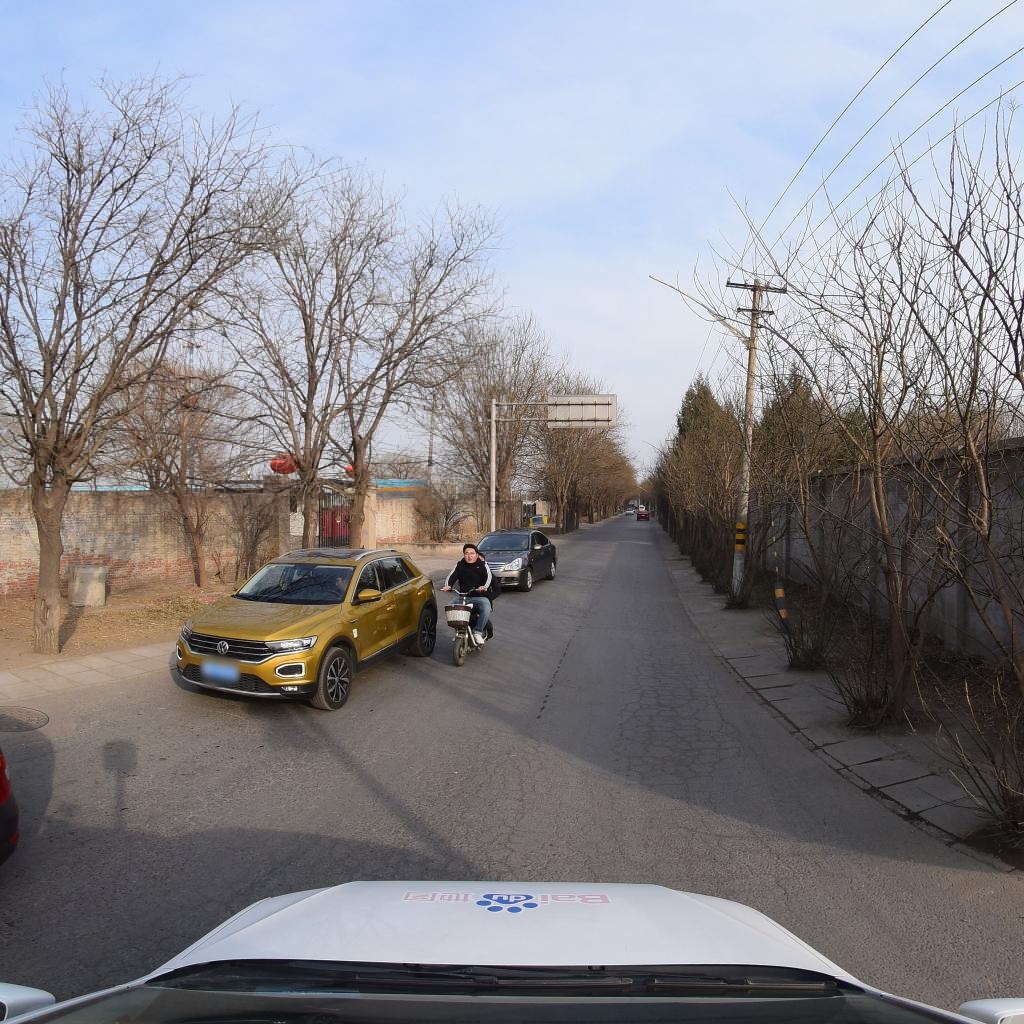
Region: Fengtai
Road damage annotations: alligator crack, alligator crack, manhole cover